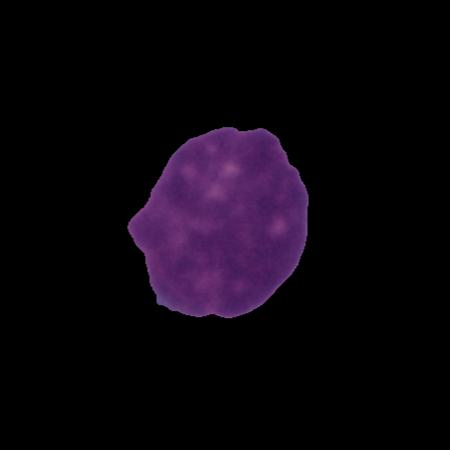
Label: cancer